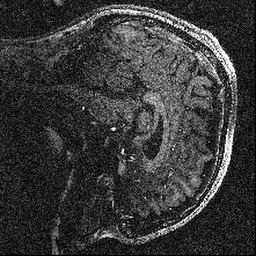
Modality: T1w
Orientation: sagittal
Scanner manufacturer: siemens
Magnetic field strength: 6.98 T
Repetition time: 3.58 s
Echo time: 0.00241 s